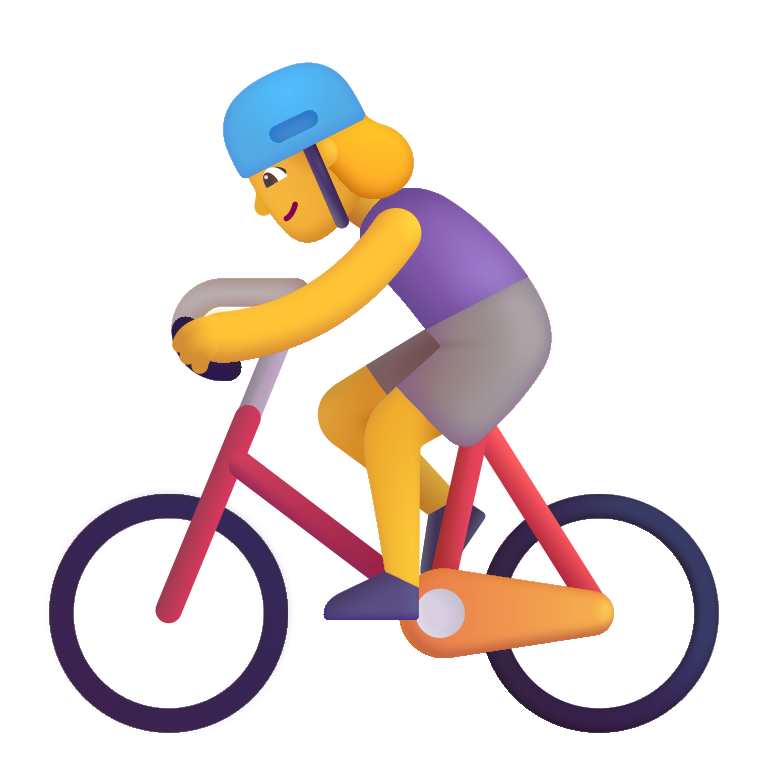
woman biking color default